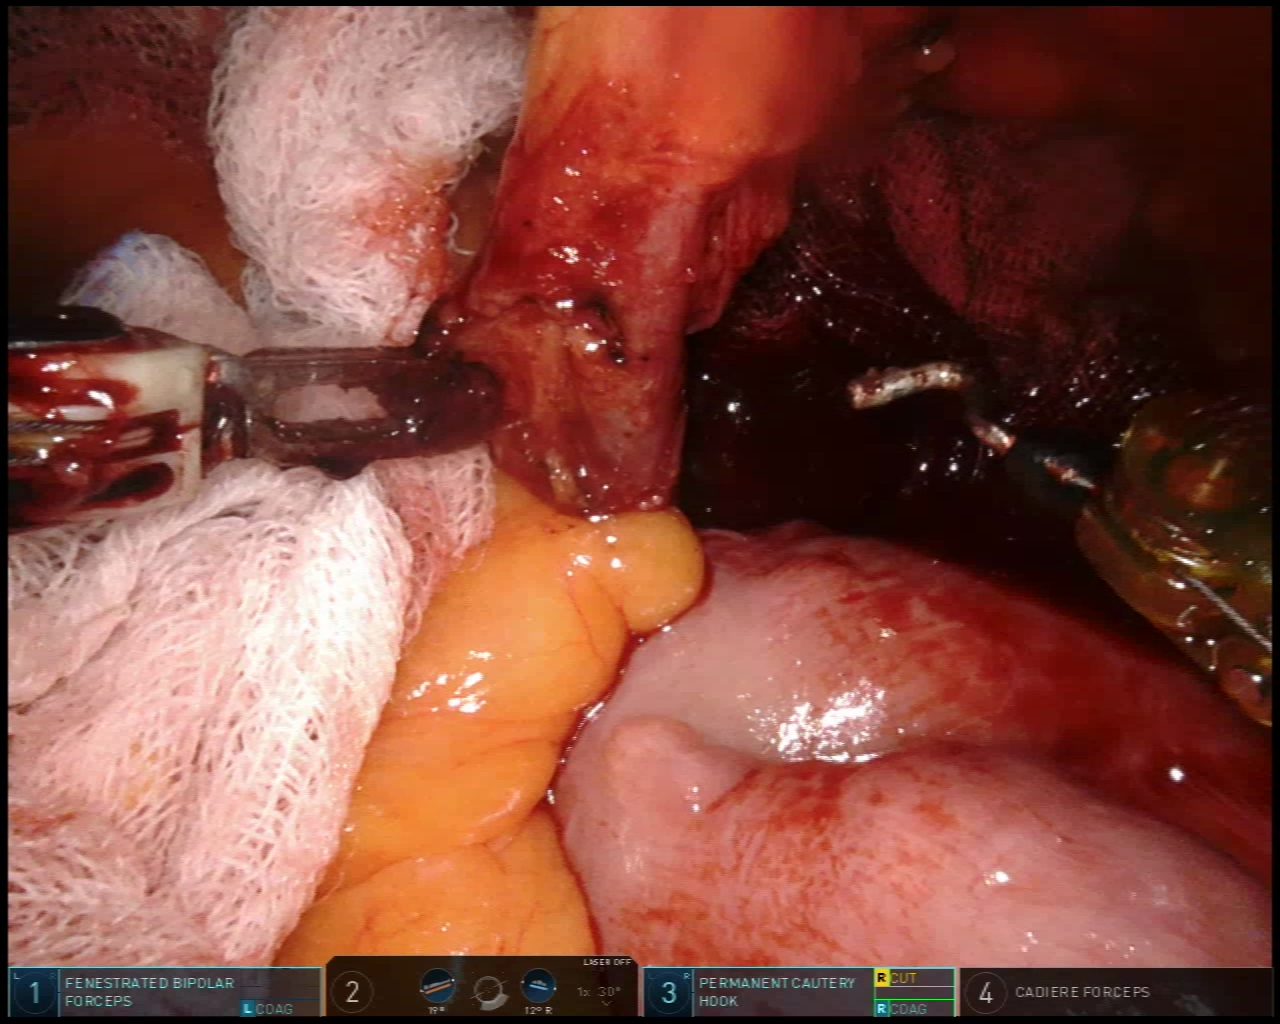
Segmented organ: intestinal_veins
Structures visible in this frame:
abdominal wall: no
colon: yes
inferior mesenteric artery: no
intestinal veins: yes
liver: no
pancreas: no
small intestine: no
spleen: no
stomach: no
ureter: no
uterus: no
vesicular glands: no